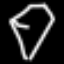
Label: diamond